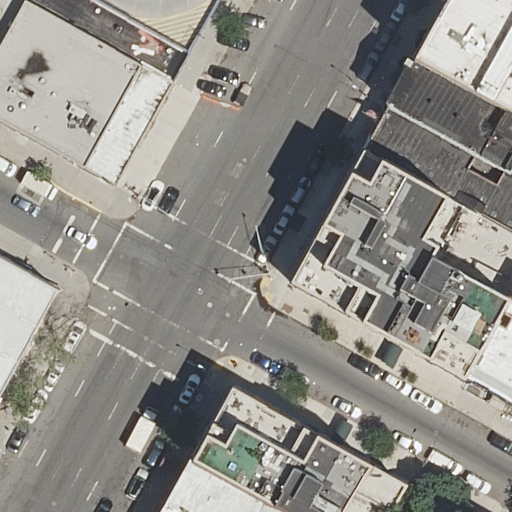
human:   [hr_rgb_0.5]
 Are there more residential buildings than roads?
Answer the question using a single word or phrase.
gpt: yes

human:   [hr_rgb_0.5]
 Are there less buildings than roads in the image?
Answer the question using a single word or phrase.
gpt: no

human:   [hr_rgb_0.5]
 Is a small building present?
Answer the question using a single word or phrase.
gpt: yes

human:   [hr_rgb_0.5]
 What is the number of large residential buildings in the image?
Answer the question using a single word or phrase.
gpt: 2

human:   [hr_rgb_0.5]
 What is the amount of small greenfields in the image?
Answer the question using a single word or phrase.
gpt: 0

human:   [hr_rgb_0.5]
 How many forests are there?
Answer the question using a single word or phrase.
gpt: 0

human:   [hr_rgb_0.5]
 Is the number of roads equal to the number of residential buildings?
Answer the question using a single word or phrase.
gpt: no

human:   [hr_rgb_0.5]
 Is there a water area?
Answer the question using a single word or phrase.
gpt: no

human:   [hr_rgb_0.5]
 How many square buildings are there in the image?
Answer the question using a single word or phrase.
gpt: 0

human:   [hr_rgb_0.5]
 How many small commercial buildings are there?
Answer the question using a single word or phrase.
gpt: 0

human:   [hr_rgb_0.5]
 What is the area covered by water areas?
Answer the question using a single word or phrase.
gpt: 0m2

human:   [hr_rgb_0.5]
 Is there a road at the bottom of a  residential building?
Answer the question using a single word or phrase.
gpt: yes

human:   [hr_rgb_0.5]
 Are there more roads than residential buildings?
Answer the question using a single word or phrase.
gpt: no

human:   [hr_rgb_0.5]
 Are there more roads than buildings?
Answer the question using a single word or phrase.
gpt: no

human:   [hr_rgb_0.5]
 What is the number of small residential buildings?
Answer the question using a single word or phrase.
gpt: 3

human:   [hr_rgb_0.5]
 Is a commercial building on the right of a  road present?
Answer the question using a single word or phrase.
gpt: no

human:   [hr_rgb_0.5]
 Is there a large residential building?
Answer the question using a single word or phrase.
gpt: yes

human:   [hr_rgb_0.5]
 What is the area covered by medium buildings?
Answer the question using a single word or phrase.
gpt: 1758m2

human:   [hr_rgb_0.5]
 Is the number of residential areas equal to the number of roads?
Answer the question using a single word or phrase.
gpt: no

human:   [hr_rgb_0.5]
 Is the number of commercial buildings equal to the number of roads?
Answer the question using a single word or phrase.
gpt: no

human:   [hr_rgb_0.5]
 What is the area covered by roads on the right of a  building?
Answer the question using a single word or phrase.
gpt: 0m2

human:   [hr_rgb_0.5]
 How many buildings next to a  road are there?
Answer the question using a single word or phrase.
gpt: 12

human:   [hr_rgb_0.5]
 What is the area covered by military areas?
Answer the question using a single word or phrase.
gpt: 0m2

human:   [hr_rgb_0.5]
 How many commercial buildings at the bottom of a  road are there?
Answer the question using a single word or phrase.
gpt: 0

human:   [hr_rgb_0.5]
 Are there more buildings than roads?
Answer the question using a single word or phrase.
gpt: yes

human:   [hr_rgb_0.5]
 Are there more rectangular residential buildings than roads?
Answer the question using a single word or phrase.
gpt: yes

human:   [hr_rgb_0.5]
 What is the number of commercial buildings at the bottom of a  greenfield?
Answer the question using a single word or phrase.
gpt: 0

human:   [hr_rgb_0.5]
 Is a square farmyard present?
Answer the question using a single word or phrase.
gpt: no

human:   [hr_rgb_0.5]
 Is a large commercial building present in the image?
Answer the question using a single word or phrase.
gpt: no

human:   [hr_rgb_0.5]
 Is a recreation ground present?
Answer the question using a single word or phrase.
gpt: no

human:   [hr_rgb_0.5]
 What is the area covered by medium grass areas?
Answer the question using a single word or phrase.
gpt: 0m2

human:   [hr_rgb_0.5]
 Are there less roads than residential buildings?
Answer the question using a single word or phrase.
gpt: yes

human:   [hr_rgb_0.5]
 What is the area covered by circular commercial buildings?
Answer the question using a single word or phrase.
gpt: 0m2

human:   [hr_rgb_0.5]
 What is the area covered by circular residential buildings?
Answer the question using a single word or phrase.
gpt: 0m2

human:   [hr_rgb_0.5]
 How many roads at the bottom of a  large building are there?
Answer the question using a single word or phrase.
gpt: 3

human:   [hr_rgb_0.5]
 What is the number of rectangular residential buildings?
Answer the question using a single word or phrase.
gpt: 8